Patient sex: M
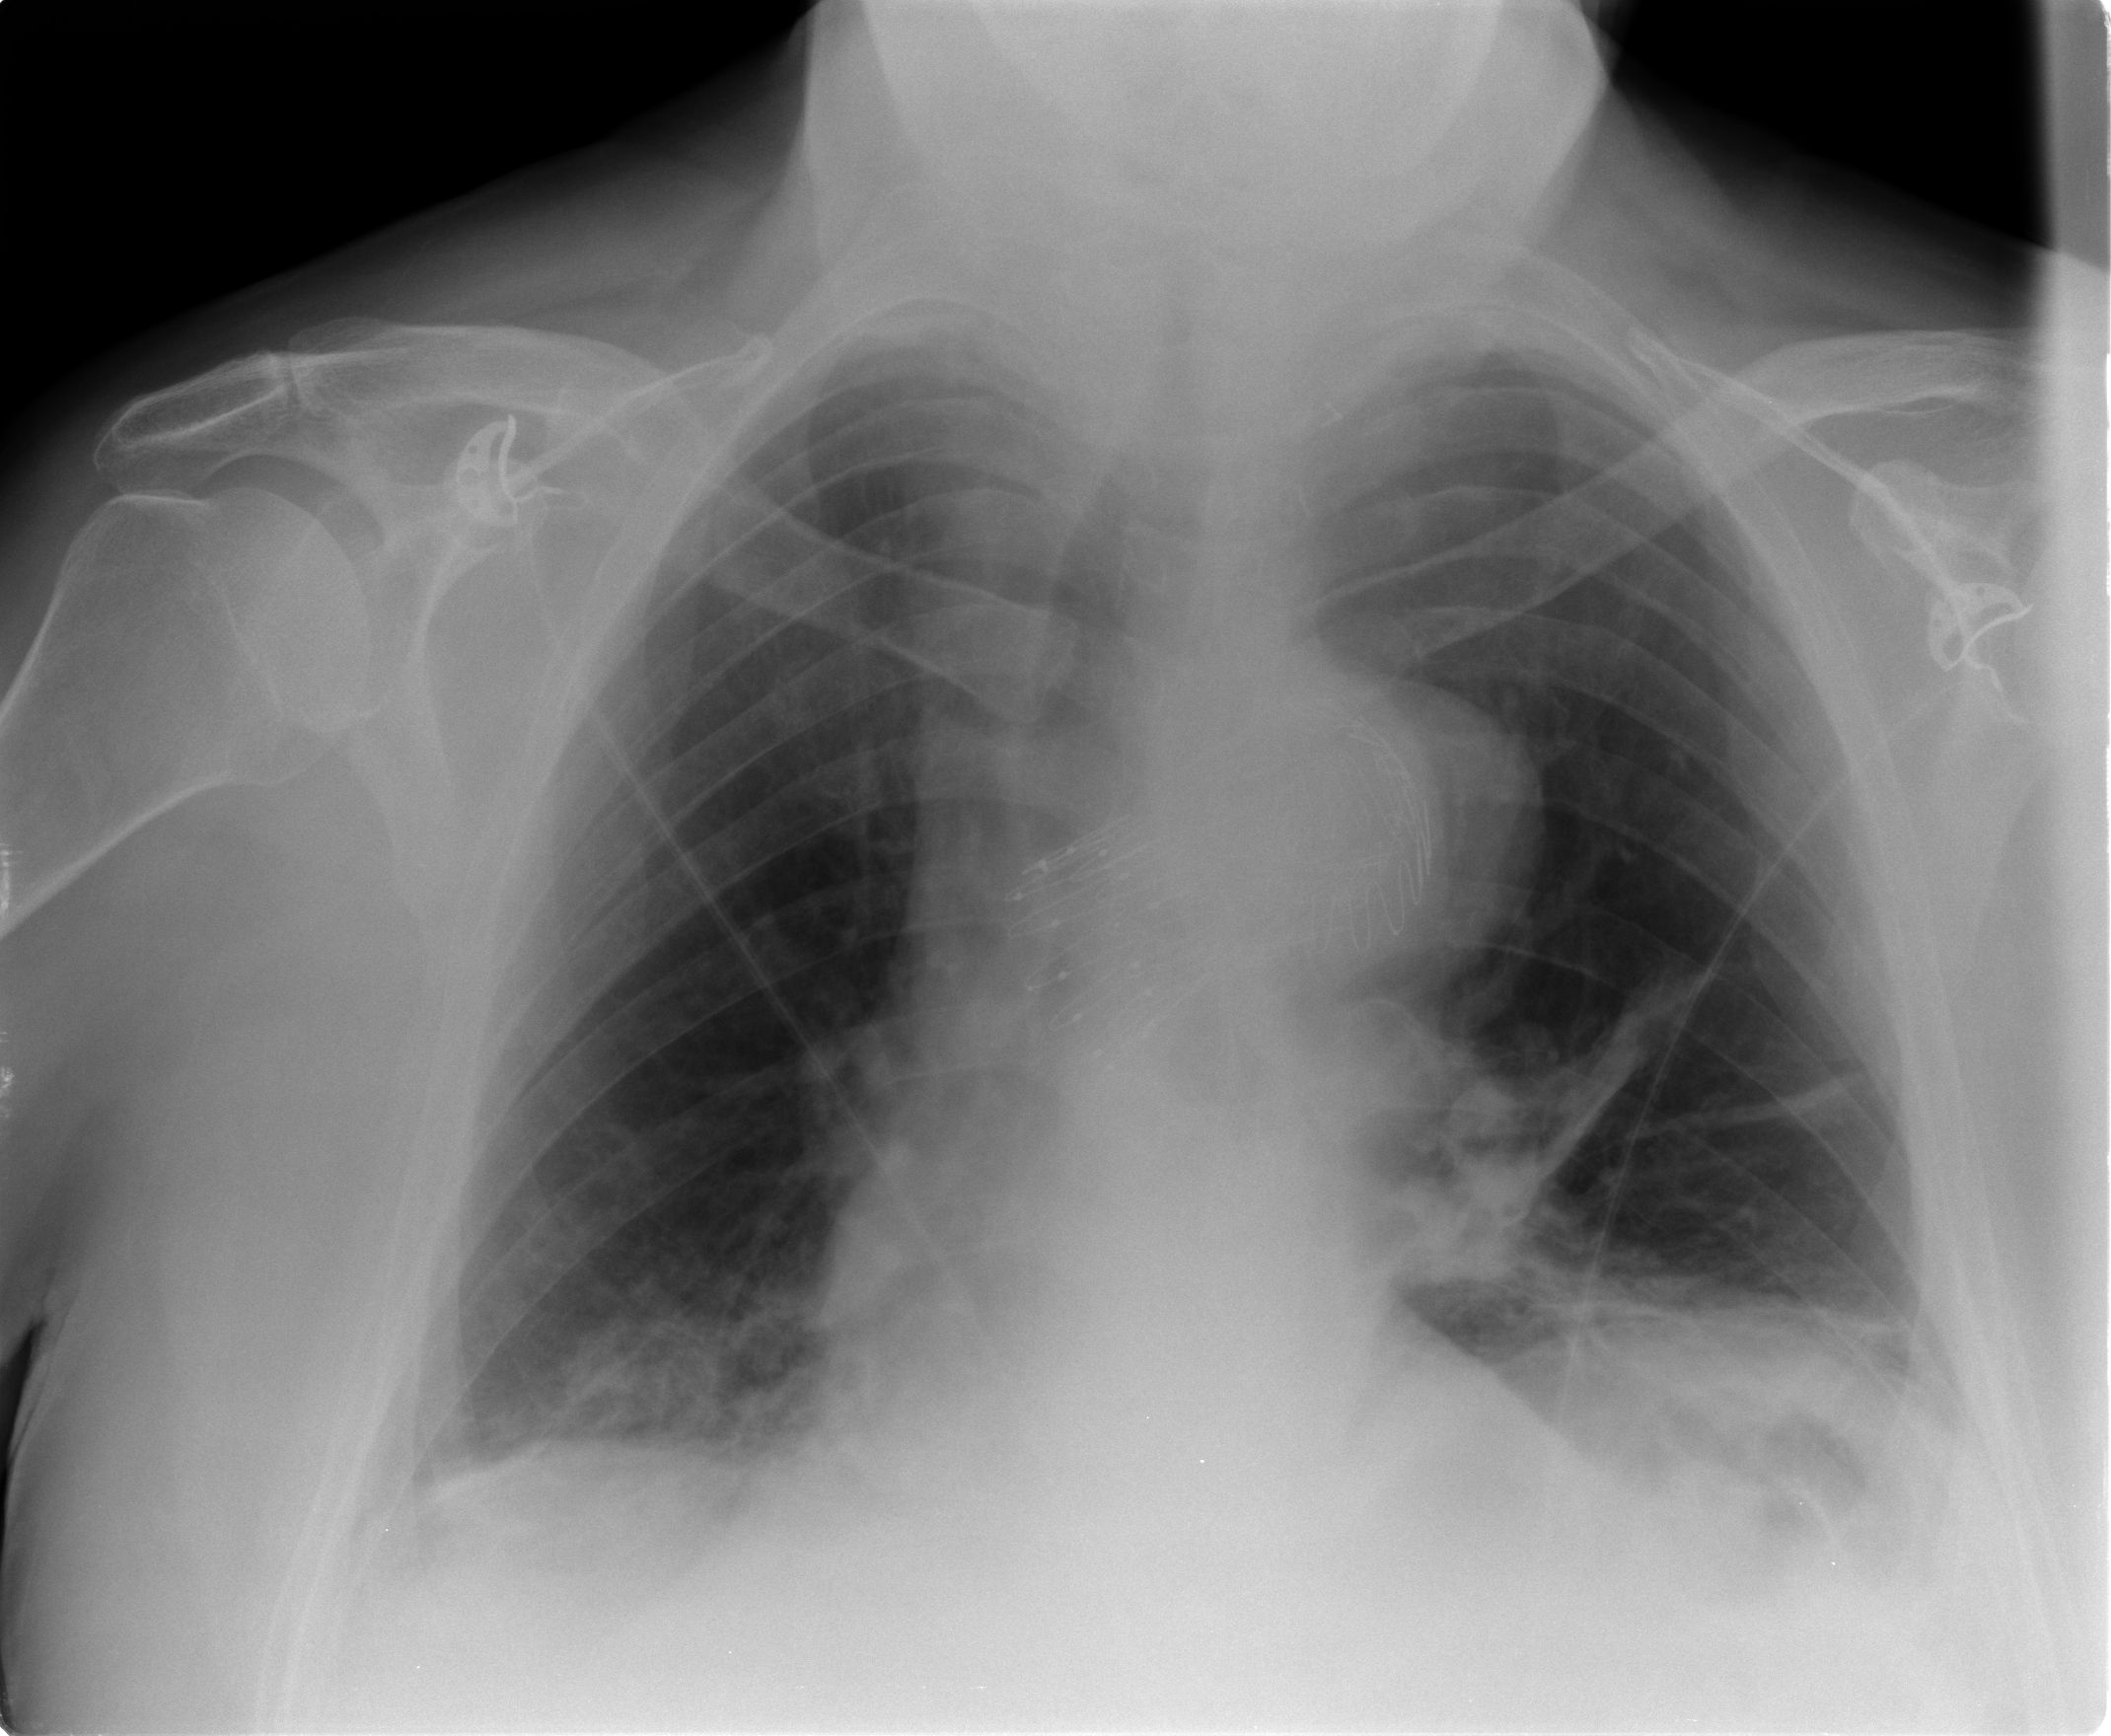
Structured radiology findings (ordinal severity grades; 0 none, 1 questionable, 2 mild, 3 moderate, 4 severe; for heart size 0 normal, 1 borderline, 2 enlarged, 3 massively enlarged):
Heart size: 2
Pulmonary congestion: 1
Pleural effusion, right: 1
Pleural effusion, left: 1
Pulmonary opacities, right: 0
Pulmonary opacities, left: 0
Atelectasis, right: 2
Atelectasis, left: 2